Question: Count the number of objects in the diagram.
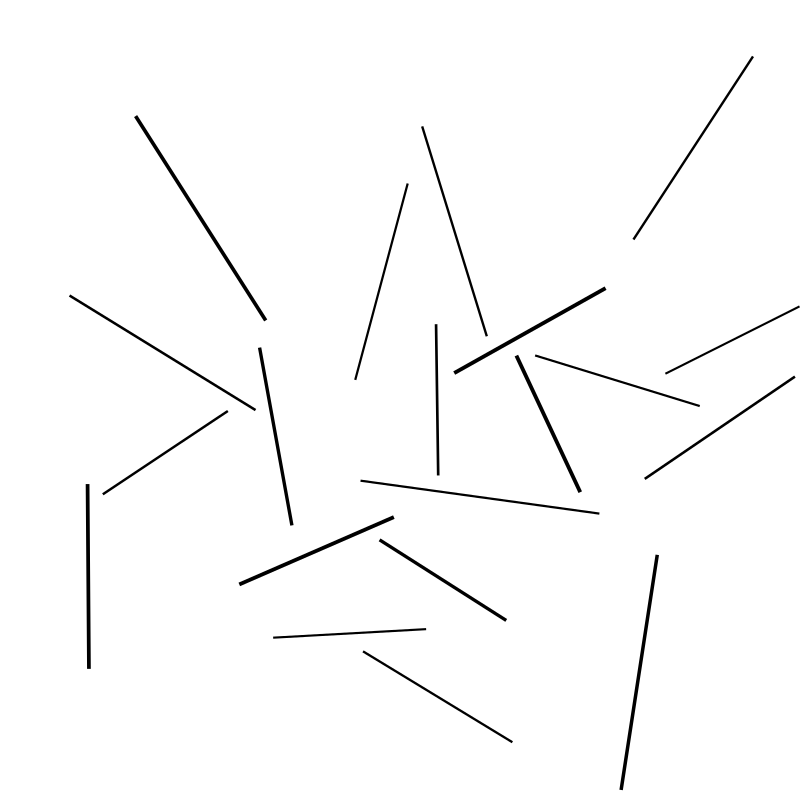
Answer: 20